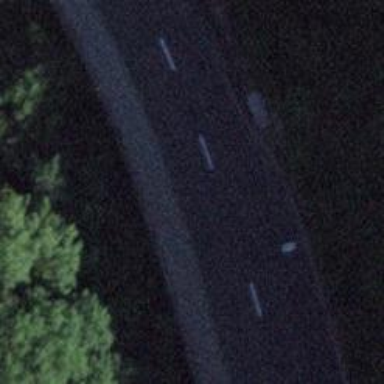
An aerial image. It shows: Uncontrolled crossing on the road.